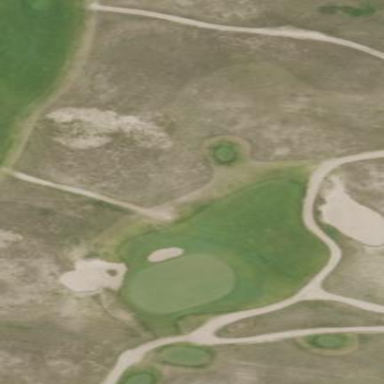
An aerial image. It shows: Rough area in golf course.